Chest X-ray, PA view. Patient: 27 years old, sex F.
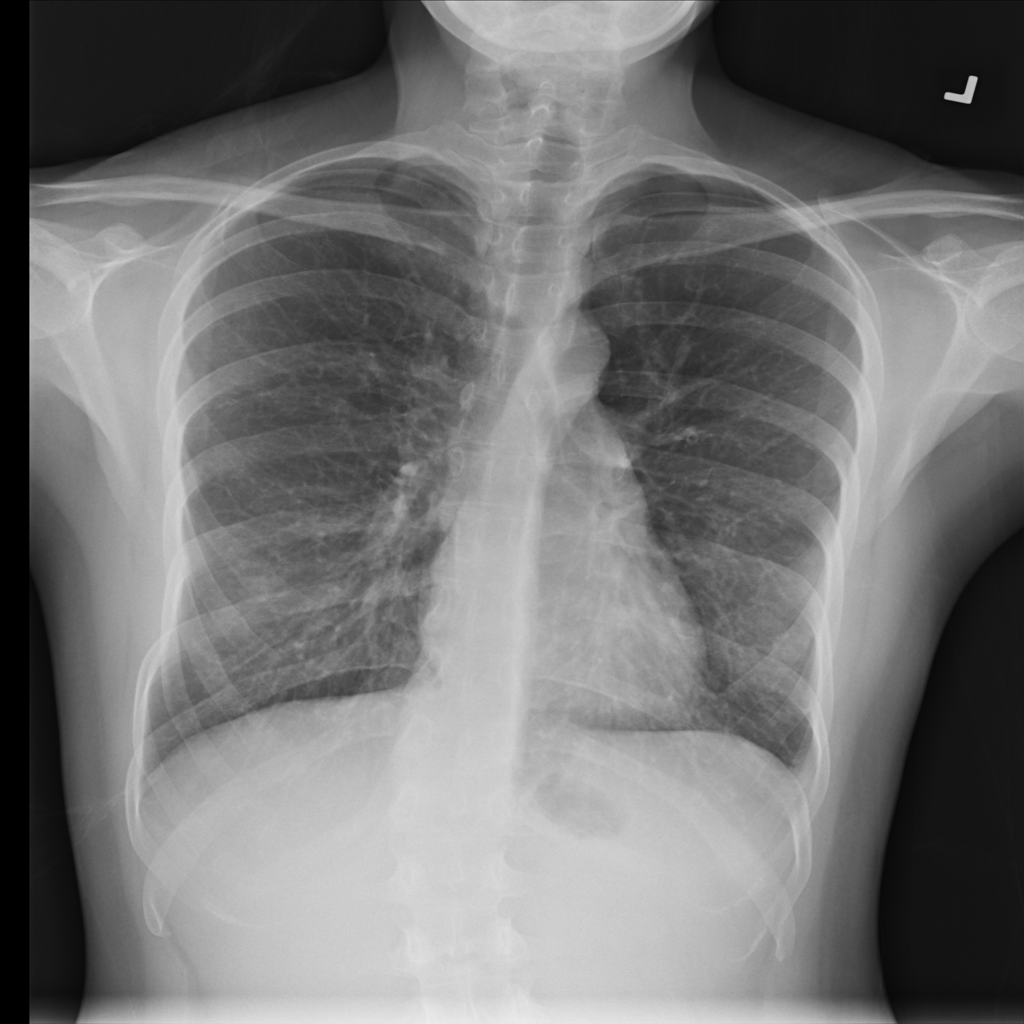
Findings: No Finding